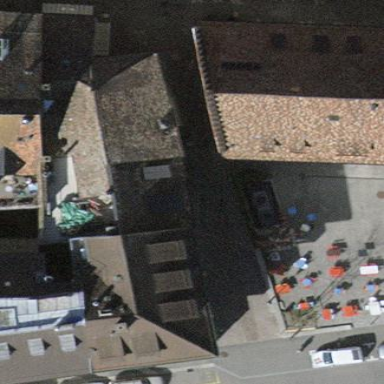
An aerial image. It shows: Gabled building with brown roof. The building itself is in whitesmoke color.